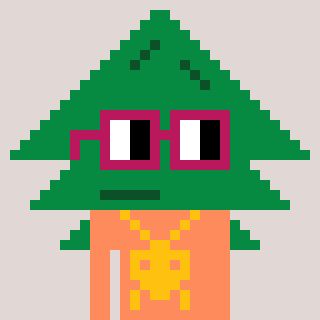
a pixel art character with square dark red glasses, a fir-shaped head and a peachy-colored body on a warm background